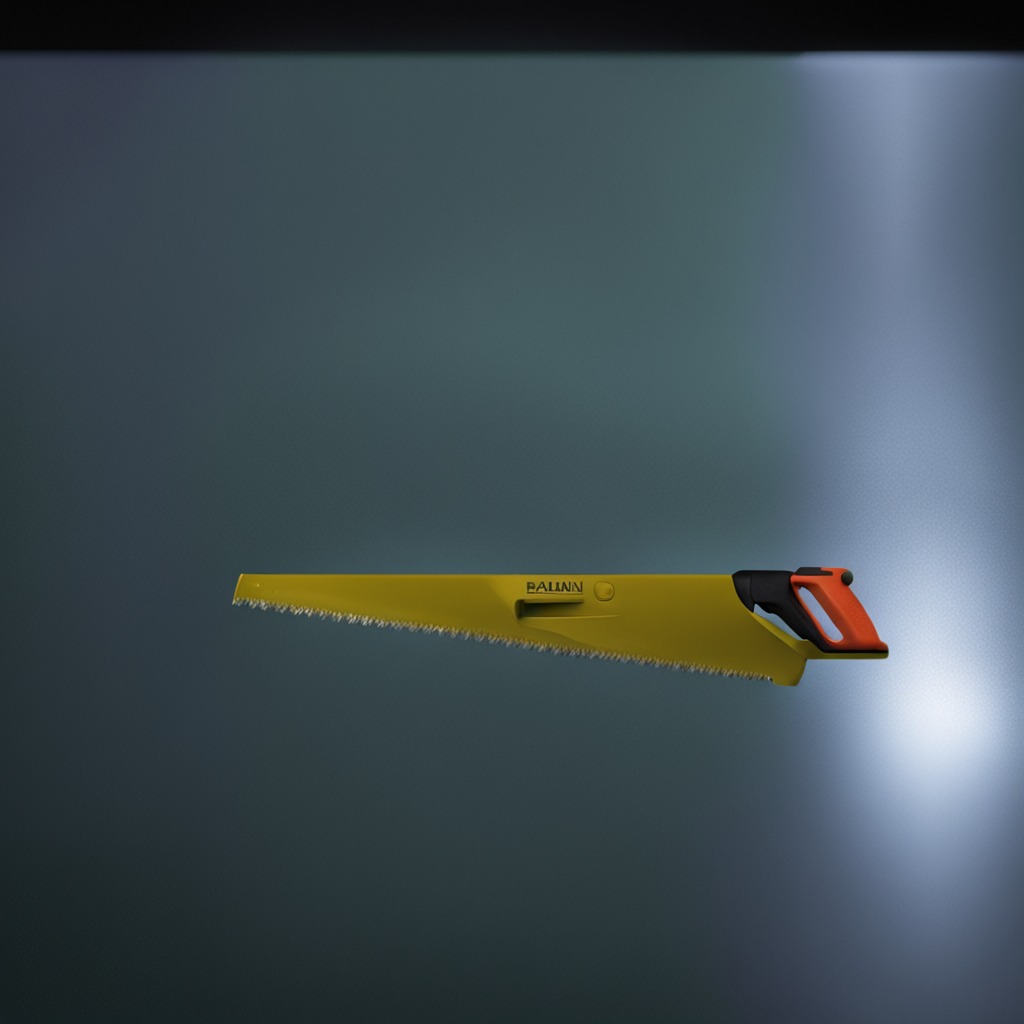
A handheld metal saw is lying on a clean empty table in a railway signal maintenance room lit by harsh overhead fluorescents.